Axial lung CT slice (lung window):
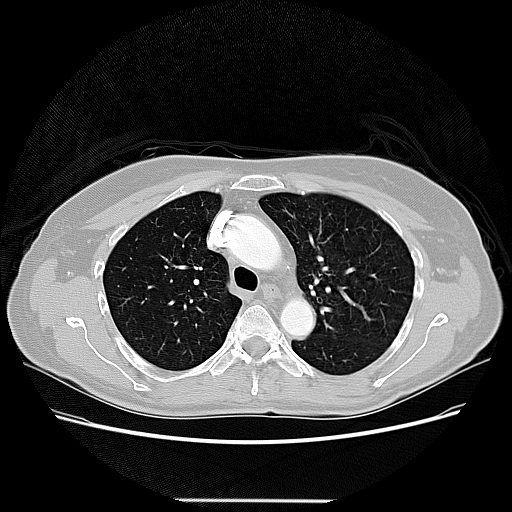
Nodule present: no